Interaction volume radius: 5 \u00c5
Interaction volume height: 10 \u00c5
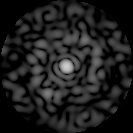
Disorder parameter: 0.7983